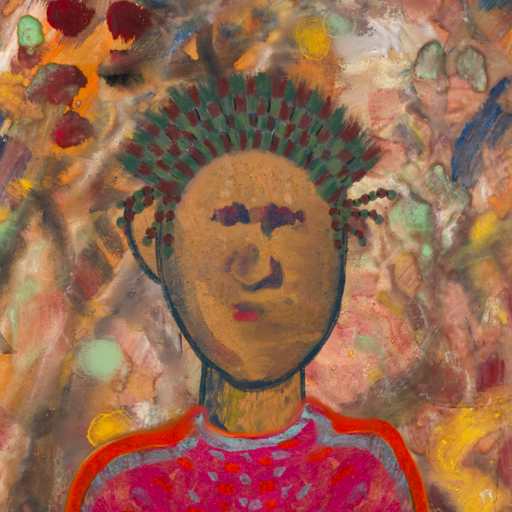
Background: Mother_And_Son_Mother, Head And Neck Front: In_The_Sun, Face Front: In_The_Sun, Bust: Sisters, Hair Front: Blank, Head Accessory: After_Raid_Crown, Second Necklace: Blank, Necklace: Blank, Baby: Blank